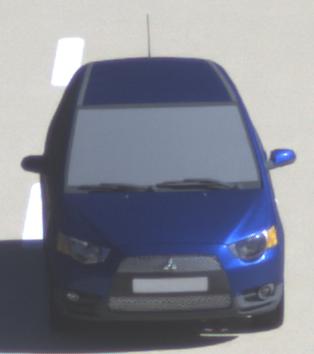
Make: Mitsubishi
Model: Colt 1.1
Detailed model: Colt (VI)
Model produced from: 2008/11
Model produced until: 2010/10
Doors: 3
Color: blue
Road condition: wet road
Daytime: morning or afternoon
Contrast: high contrast